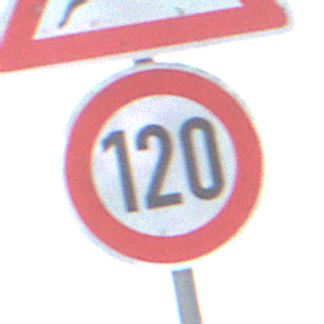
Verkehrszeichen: Geschwindigkeit120
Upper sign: WildwechselLinks
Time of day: MorningAfternoon
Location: Outdoor (Nature)
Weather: PartlyCloudy
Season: NotSpecified
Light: Natural